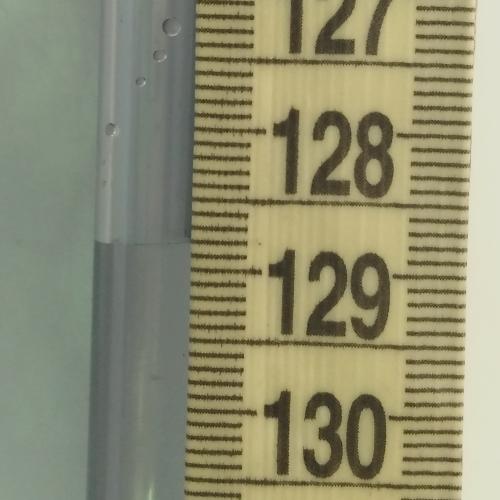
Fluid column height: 128.8 cm